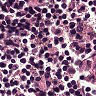
Metastatic tissue present: no